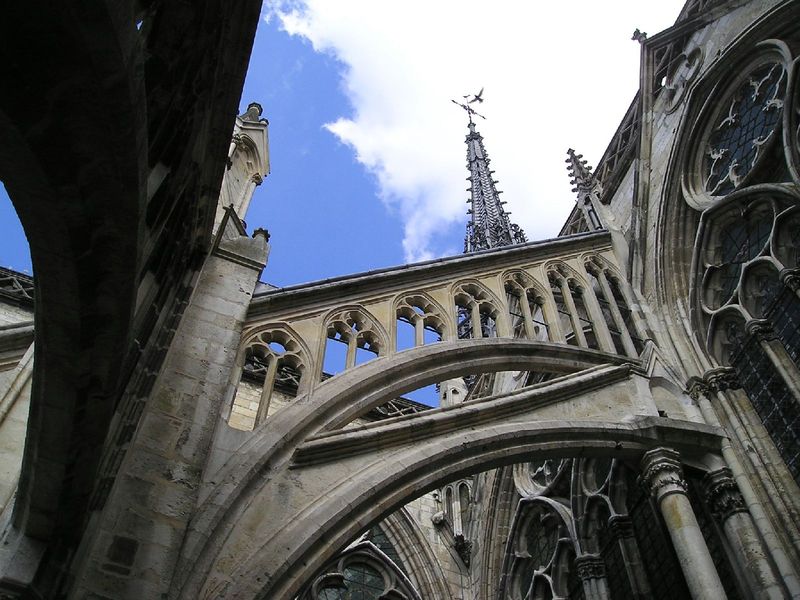
Titel: Kathedrale Notre-Dame von Amiens
Standort: Amiens (EU - F)
Schlagwörter: blau, himmel, vogel, wolken, ausschnitt, fenster, glas, pfeiler, säule, säulen, wolke, ornament, architektur, spitze, stein, kirche, gotik, turm, mauer, detail, foto, bögen, wände, durchblick, kreuz, dom, kathedrale, gemäuer, rosette, spitzbogen, wetterfahne, durchbruch, streben, strebe, bauwerk, gewände, wetterhahn, strebepfeiler, sacre coeur, dreipass, köln, fiale, kölner dom, dom zu köln